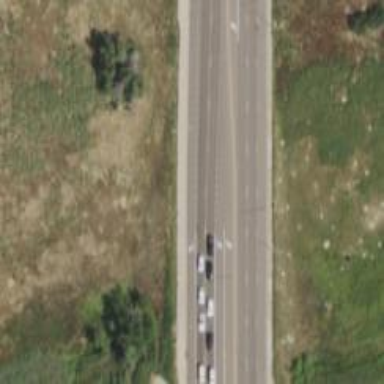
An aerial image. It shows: Primary highway.